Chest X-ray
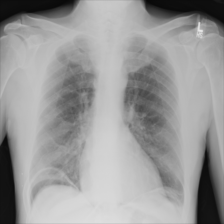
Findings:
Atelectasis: negative
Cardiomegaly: negative
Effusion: negative
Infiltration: negative
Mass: negative
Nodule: negative
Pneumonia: negative
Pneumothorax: negative
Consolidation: negative
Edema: negative
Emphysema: negative
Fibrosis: negative
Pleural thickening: negative
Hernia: negative